Question: I recently have been developing a Swing application. I have run into a problem with Layout managers. I can't seem to figure out how to make components in the layout grow all the way to the edge of their parent container. Let me explain.
Say I have 8 buttons all in one row. Depending on the window size will determine if they take up all the space. GBL I have found centers so both space on left and right. BoxLayout usually space on the right side. This is probably due their anchors or alignment.
I think the problem is because the Layouts when all components have same settings it tries to give each component same space. So that little extra space can't be divided up equally to each component they leave it out.
I was wondering if there was a work around for this. Like the space is so small I was hoping there was a way to make last component eat it up or divide it best it can between the components.
Here is example code showing the problem. Note when you resize the panel you get extra space.
'''
public class LeftoverExample {
public static void main(String[] args){
SwingUtilities.invokeLater(new Runnable(){
public void run(){
LeftoverExample.createGUI();
}
});
}
public static void createGUI(){
JFrame jF = new JFrame();
jF.setSize(new Dimension(1333,500));
jF.setDefaultCloseOperation(JFrame.EXIT_ON_CLOSE);
//Create ContentPane
JPanel contentPane = new JPanel();
contentPane.setLayout(new BoxLayout(contentPane, BoxLayout.X_AXIS));
GridBagLayout gBL = new GridBagLayout();
gBL.columnWidths = new int[]{0};
gBL.rowHeights = new int[]{50, 50, 50 , 50};
contentPane.setLayout(gBL);
//Initial Constraints
GridBagConstraints gBC = new GridBagConstraints();
gBC.fill = GridBagConstraints.BOTH;
gBC.gridx = 0;
gBC.gridy = 0;
gBC.weightx = 1;
gBC.weighty = 0;
gBC.insets = new Insets(10, 0, 10, 0);
//Add Examples to ContentPane
contentPane.add(LeftoverExample.createGBL(false), gBC);
gBC.gridy++;
contentPane.add(LeftoverExample.createGBL(true), gBC);
gBC.gridy++;
contentPane.add(LeftoverExample.createBoxLayout(false), gBC);
gBC.gridy++;
contentPane.add(LeftoverExample.createBoxLayout(true), gBC);
//Final
jF.setContentPane(contentPane);
jF.setVisible(true);
}
private static JComponent createGBL(boolean addButtons){
//GBL Example
JLabel gBLJLabel = new JLabel("GridBagLayout");
gBLJLabel.setVerticalAlignment(SwingConstants.CENTER);
gBLJLabel.setLayout(new BoxLayout(gBLJLabel, BoxLayout.X_AXIS));
gBLJLabel.setBackground(Color.CYAN);
gBLJLabel.setOpaque(true);
gBLJLabel.setMaximumSize(new Dimension(Integer.MAX_VALUE, Integer.MAX_VALUE));
GridBagLayout gBL = new GridBagLayout();
gBL.columnWidths = new int[]{0};
gBL.rowHeights = new int[]{50};
gBLJLabel.setLayout(gBL);
//Initial Constraints
GridBagConstraints gBC = new GridBagConstraints();
gBC.fill = GridBagConstraints.BOTH;
gBC.gridx = 0;
gBC.gridy = 0;
gBC.weightx = 1;
gBC.weighty = 0;
gBC.insets = new Insets(0, 0, 0, 0);
//Add to GBL Panel
if(addButtons){
LeftoverExample.addButtons(gBLJLabel, gBC);
LeftoverExample.addButtons(gBLJLabel, gBC);
LeftoverExample.addButtons(gBLJLabel, gBC);
LeftoverExample.addButtons(gBLJLabel, gBC);
LeftoverExample.addButtons(gBLJLabel, gBC);
LeftoverExample.addButtons(gBLJLabel, gBC);
}
return gBLJLabel;
}
private static JComponent createBoxLayout(boolean addButtons){
//BoxLayout Example
JLabel boxLayoutJL = new JLabel("BOX_LAYOUT");
boxLayoutJL.setVerticalAlignment(SwingConstants.CENTER);
boxLayoutJL.setLayout(new BoxLayout(boxLayoutJL, BoxLayout.X_AXIS));
boxLayoutJL.setBackground(Color.GREEN);
boxLayoutJL.setOpaque(true);
boxLayoutJL.setMaximumSize(new Dimension(Integer.MAX_VALUE, Integer.MAX_VALUE));
//Add to BoxLayout Panel
if(addButtons){
LeftoverExample.addButtons(boxLayoutJL);
LeftoverExample.addButtons(boxLayoutJL);
LeftoverExample.addButtons(boxLayoutJL);
}
return boxLayoutJL;
}
private static JButton createButton(Color c){
JButton jB = new JButton();
jB.setBackground(c);
jB.setMaximumSize(new Dimension(Integer.MAX_VALUE, Integer.MAX_VALUE));
return jB;
}
private static void addButtons(JComponent jC, GridBagConstraints gBC){
//Create Buttons
Color[] colorA = {Color.RED, Color.BLUE, Color.BLACK, Color.GREEN};
for(Color c : colorA){
jC.add(LeftoverExample.createButton(c), gBC);
gBC.gridx++;
}
}
private static void addButtons(JComponent jC){
//Create Buttons
Color[] colorA = {Color.BLUE, Color.BLACK, Color.GREEN, Color.RED};
for(Color c : colorA){
jC.add(LeftoverExample.createButton(c));
}
}
}
'''
See how each West and East side there is some space left that the parent (in this case JLabel) takes up but the buttons don't. I want to be able to have the buttons take up that space as well.
Picture showing example:

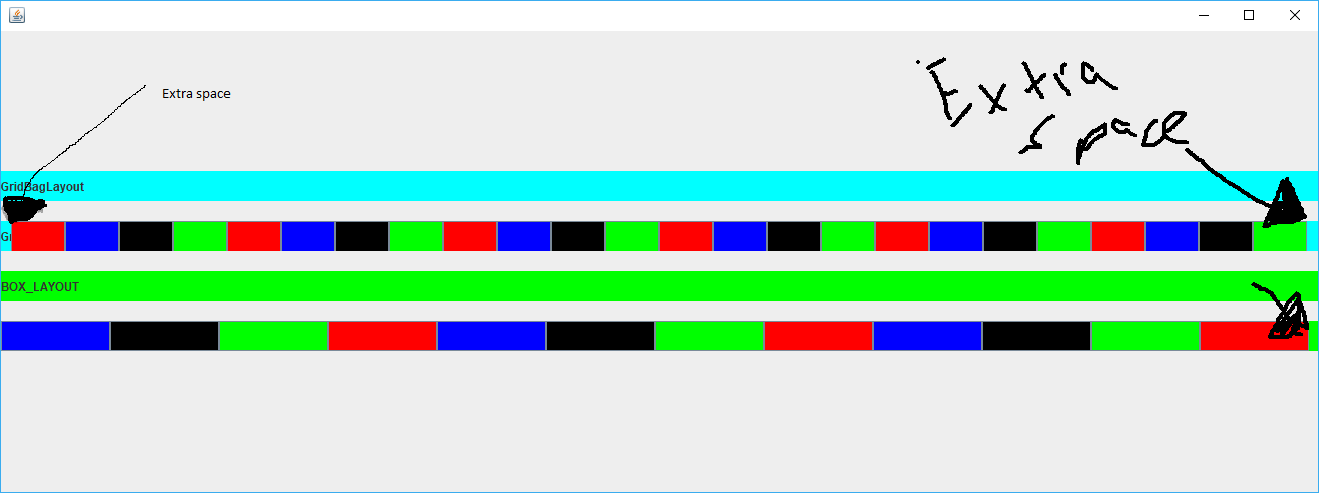
Answer: The problem is caused by Swing using integer values for dimensions rather than double.
Taking this fact into consideration, the remainder of the division of the containers width divided by the number of 'Component' (in your case 'JButton' objects) objects it contains can be used to increase the size of the first 'Component' objects by 1 to compensate. Obviously this means the first 'Component' objects will be +1 larger than the other 'Components', but this should not be noticeable.
In order to update the width of the 'Component' objects we need to have access to there container (e.g. 'JPanel') and all the 'Component' objects we wish to update. In my example, I will use a 'List' for this purpose.
Here is a method to do the work of resizing the 'Component' objects accordingly.
'''
private static void fixComponentWidths(Component container,
List<? extends Component> componentList, int componentHeight) {
if (!componentList.isEmpty()) { // Avoid possible division by zero
// get the desired component width for the container using integer division
int baseComponentWidth = container.getWidth() / componentList.size();
// find the remainder
int remainder = container.getWidth() % componentList.size();
// update all the components
for (int i = 0; i < componentList.size(); i++) {
// the component width will be the base width plus 1 iff i < remainder
int componentWidth = baseComponentWidth;
if (i < remainder) {
componentWidth++;
}
// update the maximum size
componentList.get(i).setMaximumSize(new Dimension(componentWidth, componentHeight));
}
// be sure to revalidate otherwise it may not work
container.revalidate();
}
}
'''
In order for this to work on resize, a 'ComponentListener' must be implemented for our container. This could either be the 'JFrame' or just a 'JPanel' (as per my example). Note, only the 'componentResized(ComponentEvent)' method needs implementing for this task.
'''
buttonContainer.addComponentListener(new ComponentListener() {
@Override
public void componentResized(ComponentEvent ce) { // just implementing this
fixComponentWidths(buttonContainer, buttons, BUTTON_HEIGHT);
// where buttonContainer is a JPanel,
// buttons is a List of JButtons
// BUTTON_HEIGHT, well the height of the button!
}
@Override
public void componentMoved(ComponentEvent ce) { // not needed
}
@Override
public void componentShown(ComponentEvent ce) { // not needed
}
@Override
public void componentHidden(ComponentEvent ce) { // not needed
}
});
'''
That is all that is needed. But for completeness here's a small example, based on the author's question, followed by a subclass of 'JPanel' which uses a 'BoxLayout' that can be used to resolve this behavior for both 'BoxLayout.X_AXIS' and 'BoxLayout.Y_AXIS'.
'''
import java.awt.Color;
import java.awt.Component;
import java.awt.Dimension;
import java.awt.event.ComponentEvent;
import java.awt.event.ComponentListener;
import java.util.ArrayList;
import java.util.List;
import javax.swing.BoxLayout;
import javax.swing.JButton;
import javax.swing.JComponent;
import javax.swing.JFrame;
import javax.swing.JPanel;
import javax.swing.SwingUtilities;
public class FillExample extends JFrame {
private static final int FRAMEL_DEFAULT_WIDTH = 700;
private static final int FRAME_DEFAULT_HEIGHT = 400;
private static final int BUTTON_HEIGHT = Integer.MAX_VALUE;
private final List<JButton> buttons;
public FillExample() {
buttons = new ArrayList<>();
}
public void createAndShow() {
setTitle("Fill Example");
setSize(FRAMEL_DEFAULT_WIDTH, FRAME_DEFAULT_HEIGHT);
final JPanel buttonContainer = new JPanel();
buttonContainer.setLayout(new BoxLayout(buttonContainer, BoxLayout.X_AXIS));
for (int i = 0; i < 3; i++) {
addButtons(buttonContainer);
}
getContentPane().add(buttonContainer);
buttonContainer.addComponentListener(new ComponentListener() {
@Override
public void componentResized(ComponentEvent ce) {
fixComponentWidths(buttonContainer, buttons, BUTTON_HEIGHT);
}
@Override
public void componentMoved(ComponentEvent ce) {
}
@Override
public void componentShown(ComponentEvent ce) {
}
@Override
public void componentHidden(ComponentEvent ce) {
}
});
setVisible(true);
}
private static void fixComponentWidths(Component container, List<? extends Component> componentList, int componentHeight) {
if (!componentList.isEmpty()) {
int baseComponentWidth = container.getWidth() / componentList.size();
int remainder = container.getWidth() % componentList.size();
for (int i = 0; i < componentList.size(); i++) {
int componentWidth = baseComponentWidth;
if (i < remainder) {
componentWidth++;
}
componentList.get(i).setMaximumSize(new Dimension(componentWidth, componentHeight));
}
container.revalidate();
}
}
private void addButtons(JComponent component) {
Color[] colorA = {Color.RED, Color.BLUE, Color.BLACK, Color.GREEN};
for (Color c : colorA) {
JButton button = createButton(c);
buttons.add(button);
component.add(button);
}
}
private static JButton createButton(Color color) {
JButton button = new JButton();
button.setBackground(color);
button.setMaximumSize(new Dimension(Integer.MAX_VALUE, BUTTON_HEIGHT));
return button;
}
public static void main(String[] args) {
SwingUtilities.invokeLater(new Runnable() {
@Override
public void run() {
new FillExample().createAndShow();
}
});
}
}
'''
This small class can be used to quickly resolve this spacing issue for both 'BoxLayout.X_AXIS' and 'BoxLayout.Y_AXIS'. Note, that the class create the 'BoxLayout' and the 'LayoutManager' cannot be changed.
'Component' objects can be added to the panel using 'add(Component comp)' and 'add(Component comp, int index)'. Note, not all 'add' methods are overridden, the class should be used carefully.
'''
import java.awt.Component;
import java.awt.Dimension;
import java.awt.LayoutManager;
import java.awt.event.ComponentEvent;
import java.awt.event.ComponentListener;
import java.util.ArrayList;
import java.util.List;
import javax.swing.BoxLayout;
import javax.swing.JPanel;
public class FillBoxLayoutPanel extends JPanel {
public static final int X_AXIS = BoxLayout.X_AXIS;
public static final int Y_AXIS = BoxLayout.Y_AXIS;
private final List<Component> components;
private final int direction;
private boolean layoutSet;
public FillBoxLayoutPanel(int direction) {
components = new ArrayList<>();
this.direction = direction;
setLayout(new BoxLayout(this, direction));
layoutSet = true;
addComponentListener(new ComponentListener() {
@Override
public void componentResized(ComponentEvent ce) {
adjustComponents();
}
@Override
public void componentMoved(ComponentEvent ce) {
}
@Override
public void componentShown(ComponentEvent ce) {
}
@Override
public void componentHidden(ComponentEvent ce) {
}
});
}
@Override
public void setLayout(LayoutManager mgr) {
if (layoutSet) {
throw new UnsupportedOperationException("FillPanel's layout manager cannot be changed.");
} else {
super.setLayout(mgr);
}
}
@Override
public Component add(Component comp) {
comp = super.add(comp);
components.add(comp);
return comp;
}
@Override
public Component add(Component comp, int i) {
comp = super.add(comp, i);
components.add(i, comp);
return comp;
}
private void adjustComponents() {
if (!components.isEmpty()) {
int size = direction == X_AXIS ? getWidth() : getHeight();
int baseComponentSize = size / components.size();
int remainder = size % components.size();
for (int i = 0; i < components.size(); i++) {
int componentSize = baseComponentSize;
if (i < remainder) {
componentSize++;
}
Dimension dimension;
if (direction == X_AXIS) {
dimension = new Dimension(componentSize, components.get(i).getHeight());
} else {
dimension = new Dimension(components.get(i).getWidth(), componentSize);
}
components.get(i).setMaximumSize(dimension);
}
revalidate();
}
}
}
'''